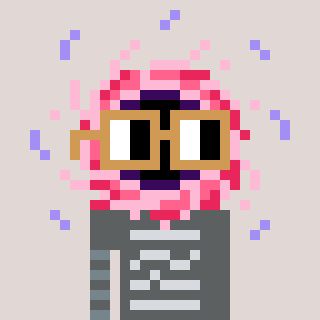
a pixel art character with square brown glasses, a blackhole-shaped head and a bluegrey-colored body on a warm background